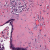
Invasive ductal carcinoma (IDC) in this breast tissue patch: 0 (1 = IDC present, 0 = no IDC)